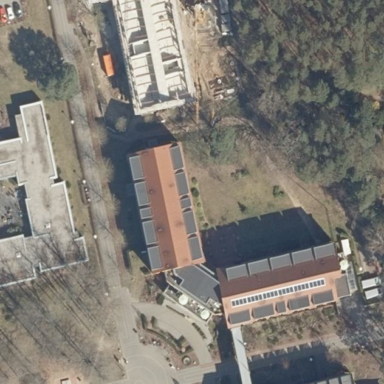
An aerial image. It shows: Hospital building with gabled roof.